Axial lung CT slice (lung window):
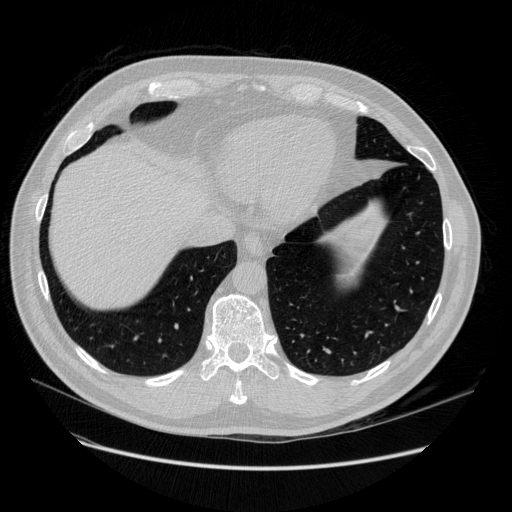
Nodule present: no